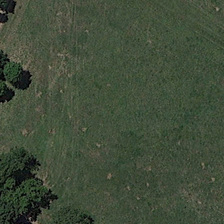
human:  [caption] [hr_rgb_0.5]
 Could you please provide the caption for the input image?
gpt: some green trees are near a piece of green meadow .

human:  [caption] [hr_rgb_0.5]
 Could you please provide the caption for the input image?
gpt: some green trees are near a piece of green meadow .

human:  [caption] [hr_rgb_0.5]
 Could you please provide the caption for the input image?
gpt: some green trees are near a piece of green meadow .

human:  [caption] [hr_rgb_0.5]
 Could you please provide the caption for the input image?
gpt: some green trees are near a piece of green meadow .

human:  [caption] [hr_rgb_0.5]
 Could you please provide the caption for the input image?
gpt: some green trees are near a piece of green meadow .